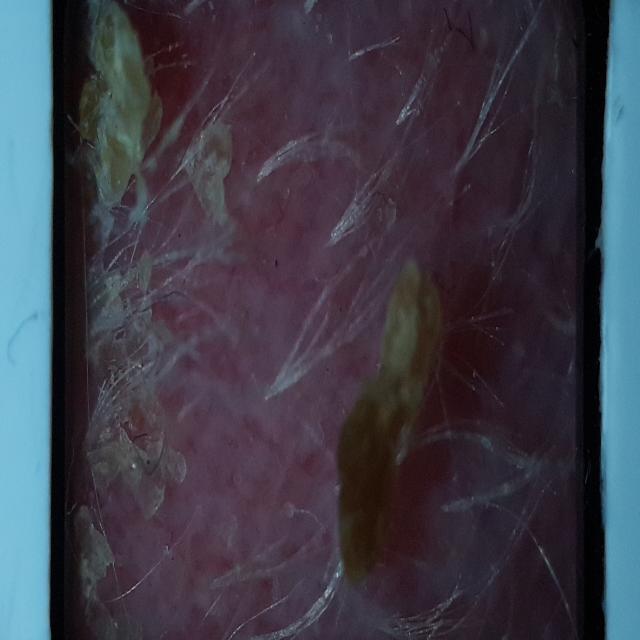
Canine fungal skin infection — characterized by alopecia, scaling, crusting, and circular lesions. Common agents include Malassezia and Candida species.